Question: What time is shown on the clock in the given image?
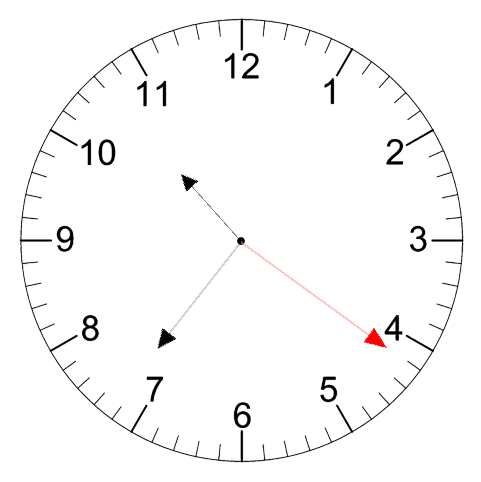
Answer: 10:36:21